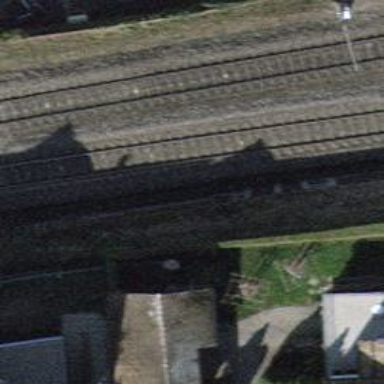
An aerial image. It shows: Single railway track with electrification through contact line.